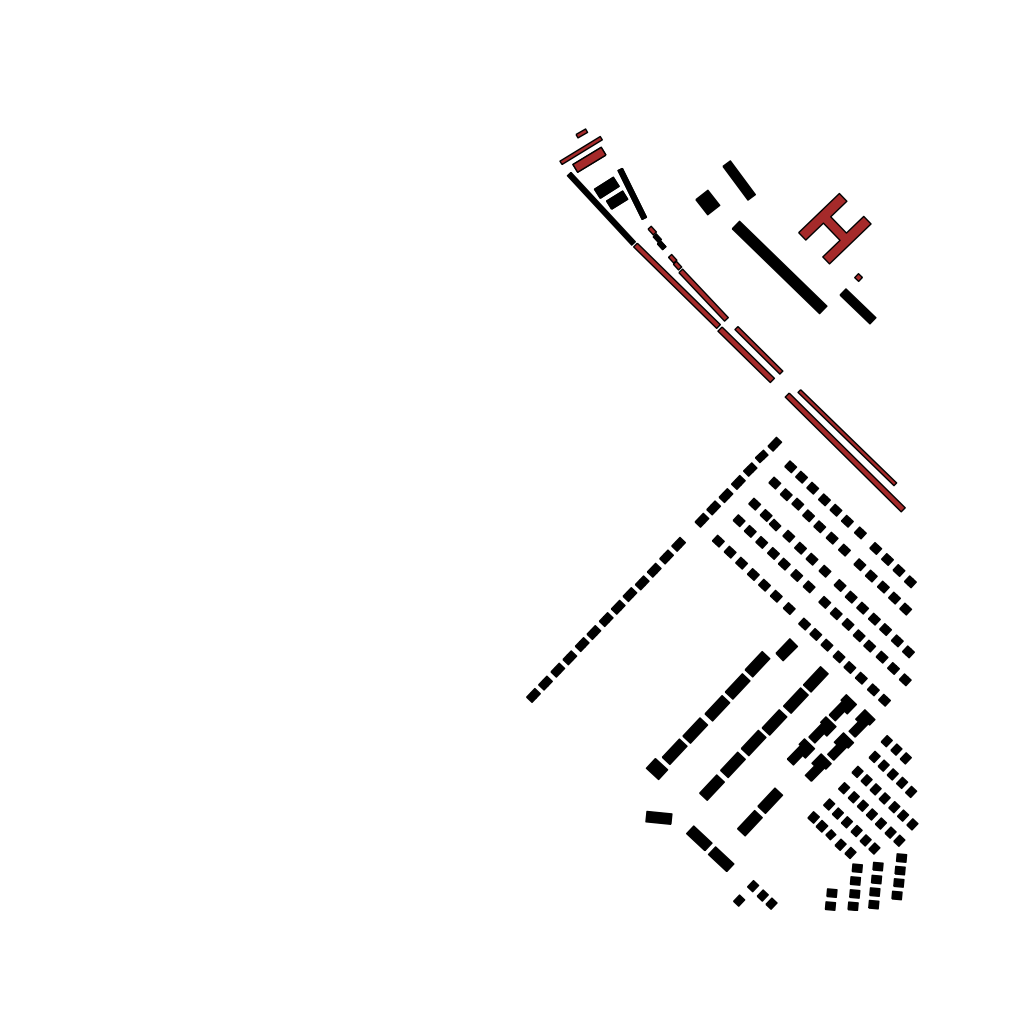
Tags: overhead vector_map, agriculture, recreation, residential, special, soviet, high_rise, individual_rise, density_1, Building, Facility, 1.0 km²